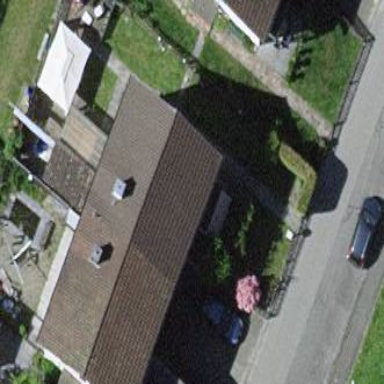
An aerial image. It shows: Terrace building.